Question: In My model I use
'''
[Display(Name ="No Of Children")]
public Nullable<int> NoOFChildren { get; set; }
'''
And in my view I use
'''
<div class="col-lg-6">
@Html.EditorFor(model => model.NoOFChildren, new { htmlAttributes = new { @class = "form-control", placeholder = "No Of Children" } })
</div>
'''
When I run the page it will show textbox like following image

I want to restrict this textbox to accept number less than zero. When number is zero the down arrow should be disable. How I can do that?
jQuery validation may be one option but I don't want to use that until and unless no alternative is valuable. Is there any DataAnotation validation attributes is there that can do it or any HTML5 elements that may do it automatically without writing additional scripts?
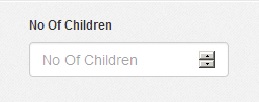
Answer: You can either do this using jquery or you can add a data anotation on your model
'''
[Display(Name ="No Of Children")]
[Range(0, 15, ErrorMessage = " ")]
public Nullable<int> NoOFChildren { get; set; }
'''
This should restrict the user. Also leaving the 'ErrorMessage'blank (it has a space inside, not technically blank) will not display error message on the view
You can try this:
'''
@Html.EditorFor(model => model.NoOFChildren, new { htmlAttributes = new { @class = "form-control", placeholder = "No Of Children",min="0" ,max="100",step="5" } })
'''
this will set min as 0 max as 100 and increment on every click by 5.